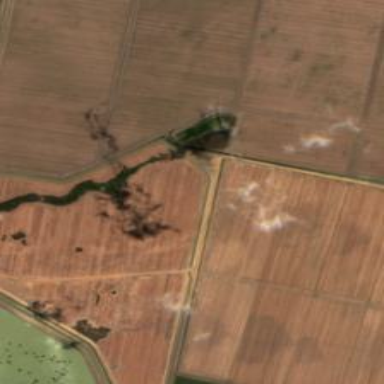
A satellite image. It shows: Farmland with cotton crops.